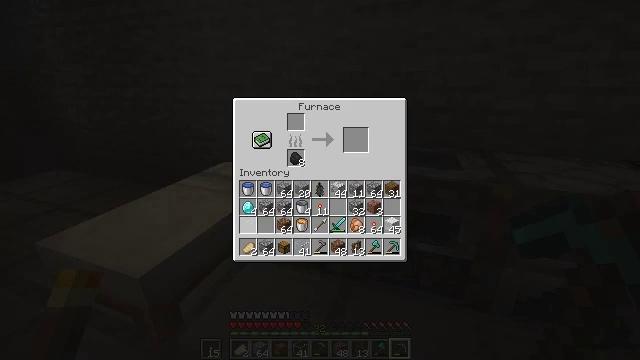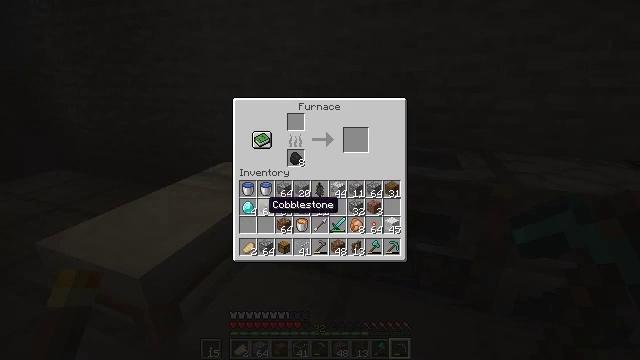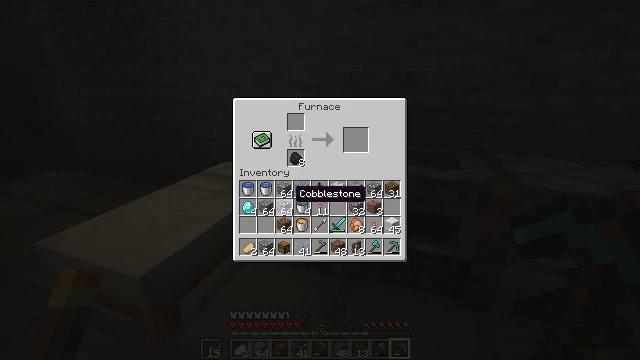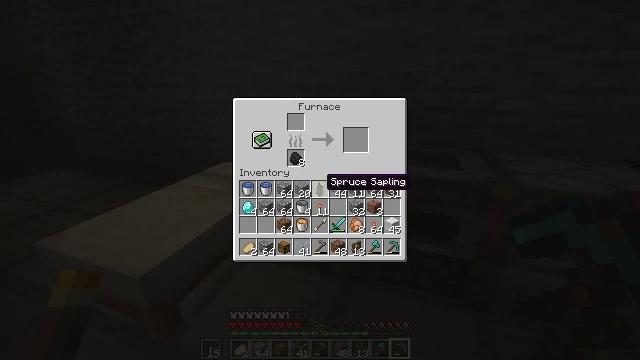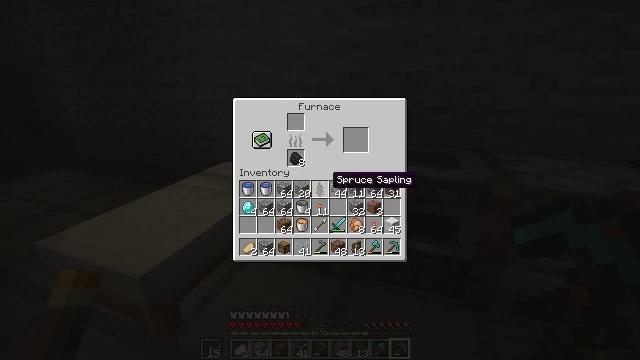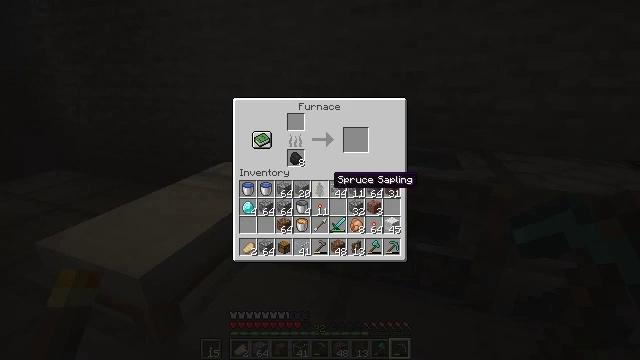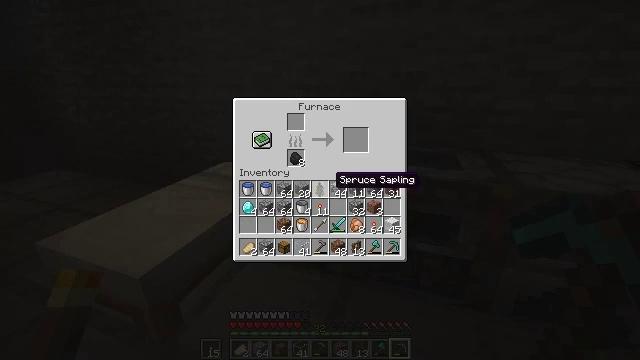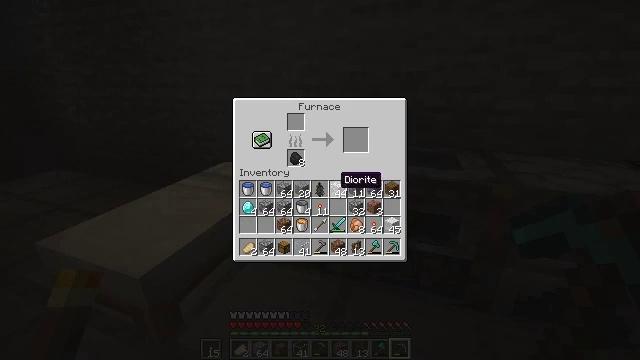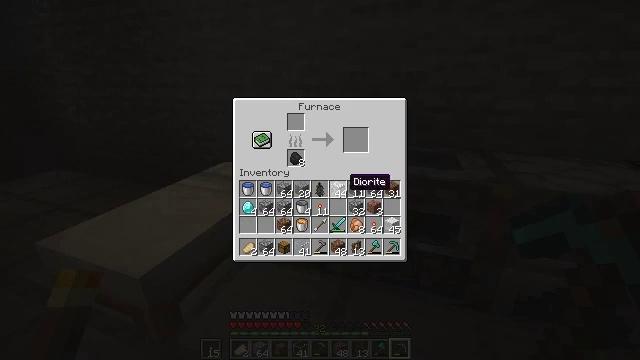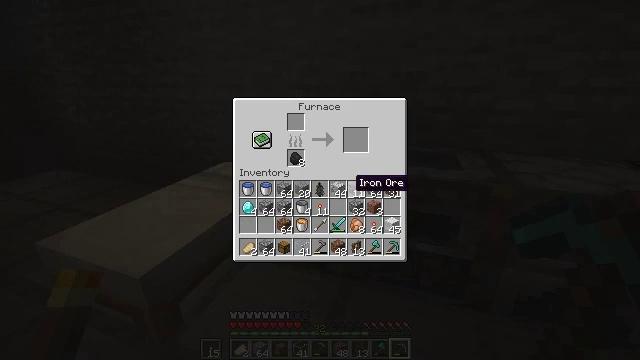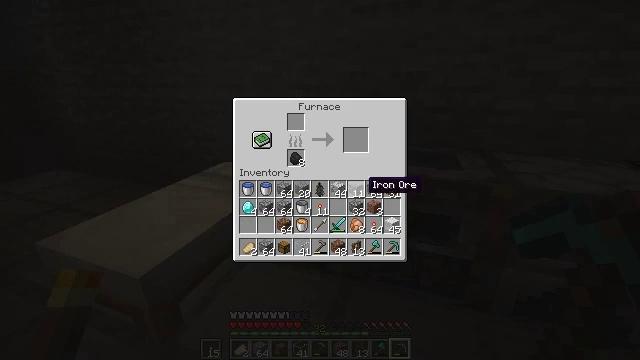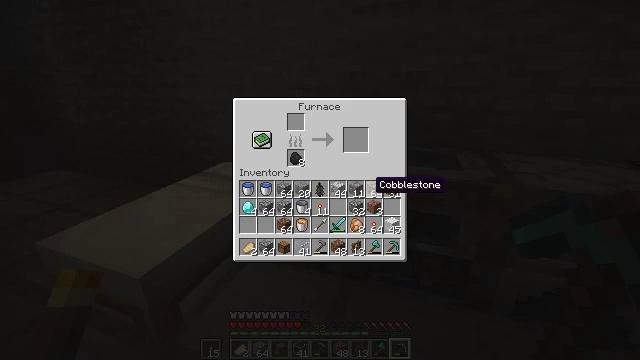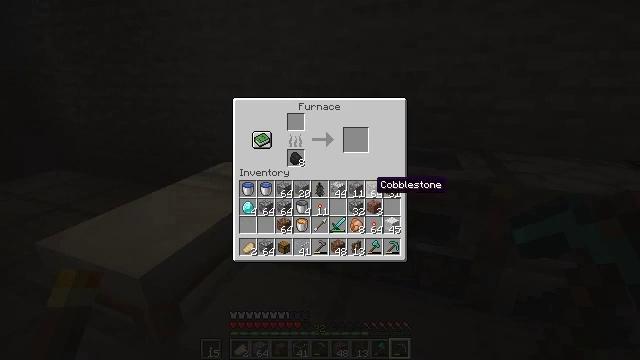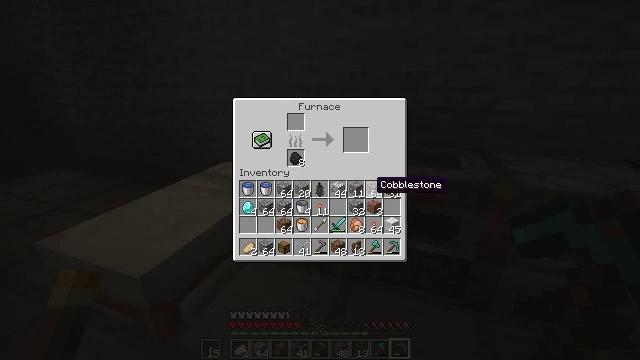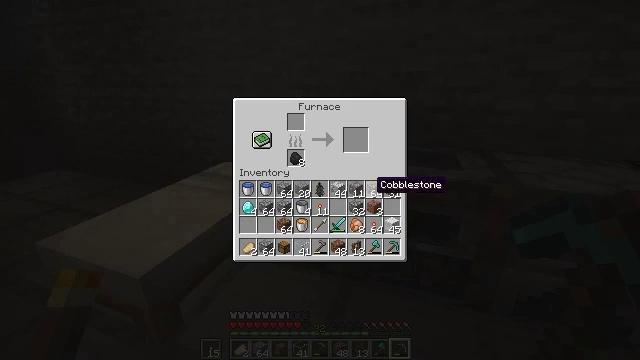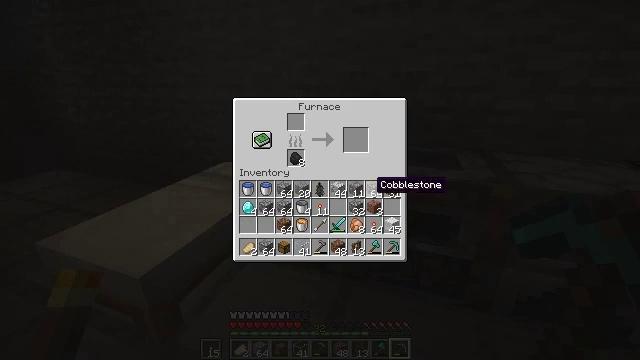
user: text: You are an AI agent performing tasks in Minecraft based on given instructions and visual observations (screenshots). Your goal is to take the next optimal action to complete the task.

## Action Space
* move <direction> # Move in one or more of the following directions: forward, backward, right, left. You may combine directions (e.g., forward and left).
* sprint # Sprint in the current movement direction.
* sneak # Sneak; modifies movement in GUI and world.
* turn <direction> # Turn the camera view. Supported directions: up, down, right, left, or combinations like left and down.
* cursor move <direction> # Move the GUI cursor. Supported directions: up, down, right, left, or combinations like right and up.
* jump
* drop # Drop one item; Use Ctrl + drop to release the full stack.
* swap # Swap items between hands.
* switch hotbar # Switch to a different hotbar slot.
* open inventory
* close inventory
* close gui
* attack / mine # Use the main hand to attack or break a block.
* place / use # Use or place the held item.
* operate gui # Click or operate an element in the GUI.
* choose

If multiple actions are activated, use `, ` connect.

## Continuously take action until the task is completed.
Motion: motion action
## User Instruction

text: craft item air
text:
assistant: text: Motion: sneak, turn right and up
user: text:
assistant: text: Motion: sneak, turn right and up
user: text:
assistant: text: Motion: sneak, turn right and up
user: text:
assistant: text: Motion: sneak
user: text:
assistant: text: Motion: no_op
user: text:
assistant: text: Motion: no_op
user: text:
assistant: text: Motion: no_op
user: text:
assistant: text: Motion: turn right
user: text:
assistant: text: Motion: no_op
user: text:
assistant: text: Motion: turn right
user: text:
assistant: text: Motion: turn right
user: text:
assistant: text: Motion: no_op
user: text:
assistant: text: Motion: no_op
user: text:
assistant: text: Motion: no_op
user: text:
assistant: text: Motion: no_op
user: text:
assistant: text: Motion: no_op
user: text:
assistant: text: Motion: no_op
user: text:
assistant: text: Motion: no_op
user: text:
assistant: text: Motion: no_op
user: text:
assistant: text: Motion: turn right and down
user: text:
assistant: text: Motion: turn right and down
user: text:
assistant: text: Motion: turn right
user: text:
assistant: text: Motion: turn right
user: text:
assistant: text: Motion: no_op
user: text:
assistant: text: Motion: no_op
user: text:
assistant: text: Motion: turn right and down
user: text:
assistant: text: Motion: turn right
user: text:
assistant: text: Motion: turn left and up
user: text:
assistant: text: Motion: turn left and up
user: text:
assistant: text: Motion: turn left